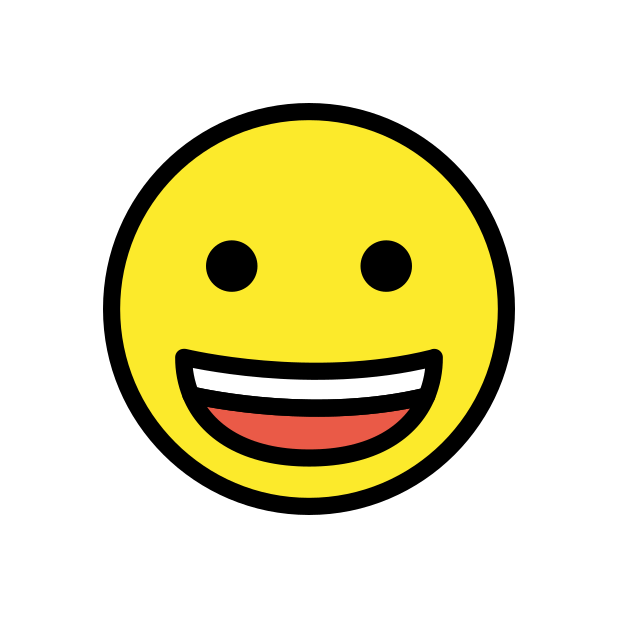
Emoji: 😀
Name: grinning face
Unicode: 0x1f600